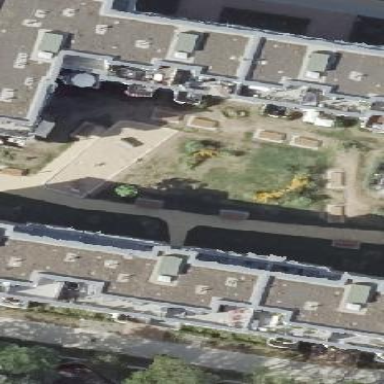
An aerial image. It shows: Flat-roofed apartment building.